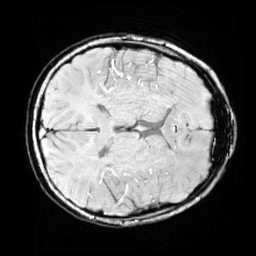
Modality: SWI
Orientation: axial
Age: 11
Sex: male
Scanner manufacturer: siemens
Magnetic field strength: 3 T
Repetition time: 0.027 s
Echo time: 0.02 s